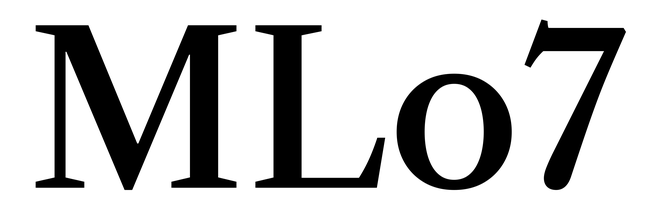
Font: LibreCaslonText_Medium